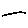
Label: line